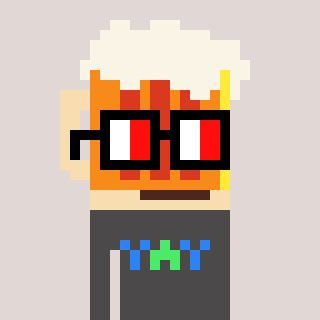
a pixel art character with square glasses with black frames and red eyes, a beer-shaped head and a grayscale-colored body on a warm background